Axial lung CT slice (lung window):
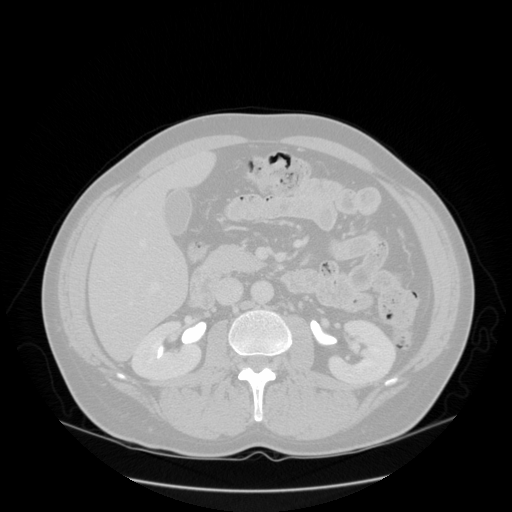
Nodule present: no